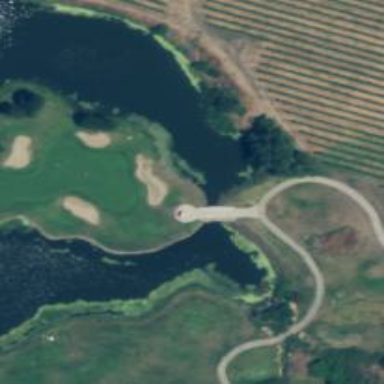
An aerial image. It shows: This footway belongs to the Eagle Vines Golf Course.